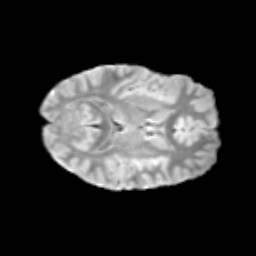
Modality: T2w
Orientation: axial
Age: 10
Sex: male
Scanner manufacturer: siemens
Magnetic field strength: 3 T
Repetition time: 3.8 s
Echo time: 0.07 s